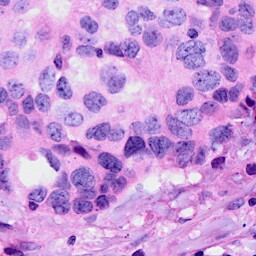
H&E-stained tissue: Breast